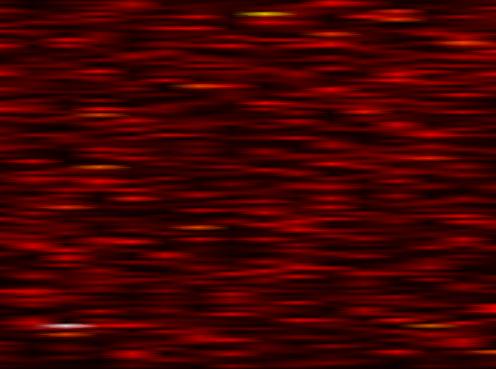
Label: UFMC